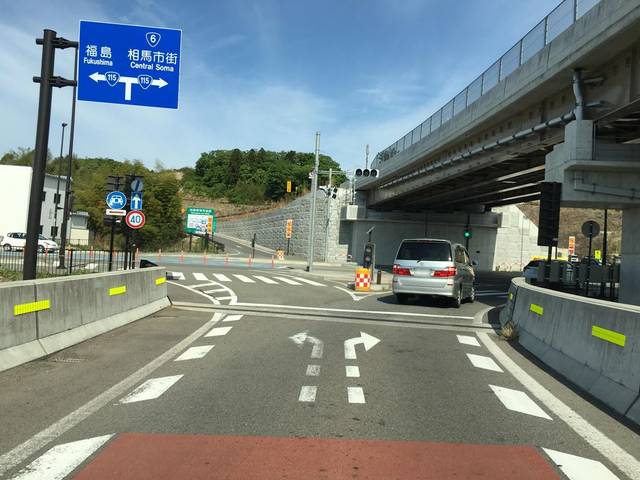
Region: Japan
Coordinates: 37.783, 140.9